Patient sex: F
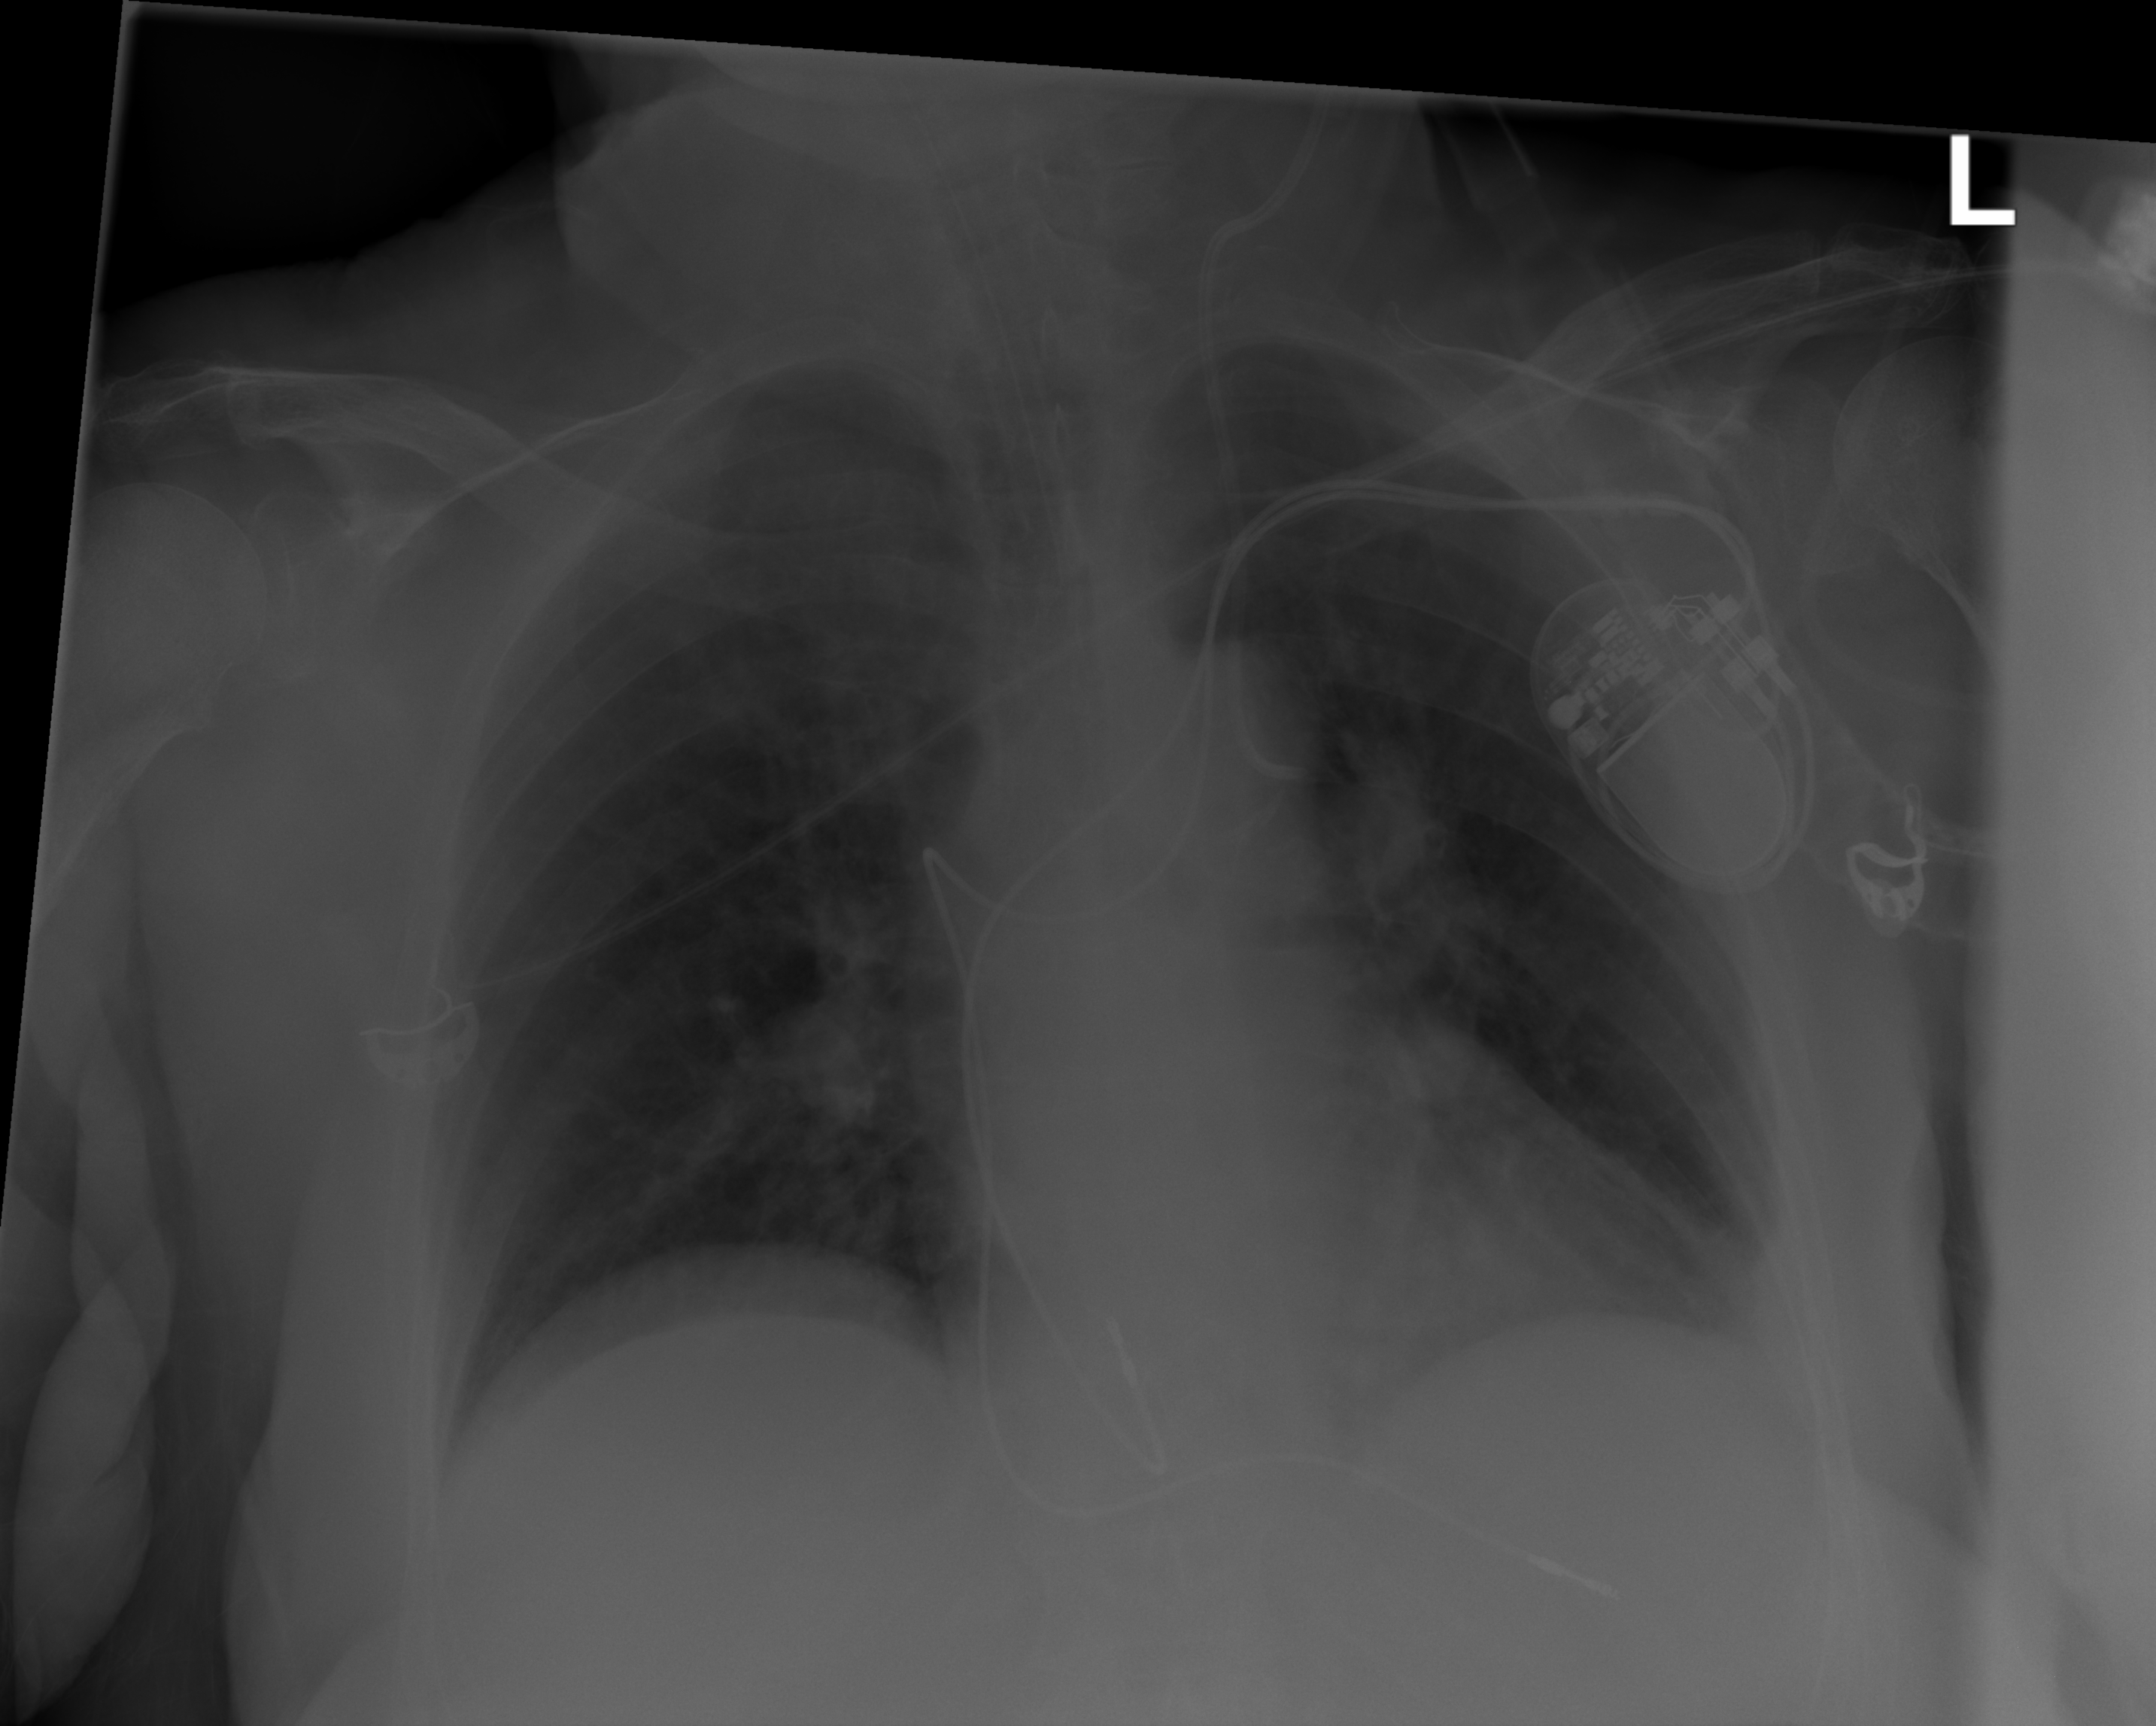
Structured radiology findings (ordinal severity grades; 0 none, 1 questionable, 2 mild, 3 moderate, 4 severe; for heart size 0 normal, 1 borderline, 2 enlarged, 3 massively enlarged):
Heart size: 2
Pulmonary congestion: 2
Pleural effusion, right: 0
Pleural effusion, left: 0
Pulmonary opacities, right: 0
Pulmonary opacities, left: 0
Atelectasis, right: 0
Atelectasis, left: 0